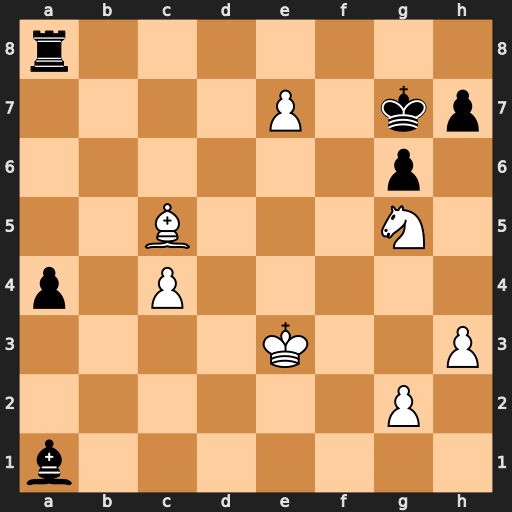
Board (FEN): r7/4P1kp/6p1/2B3N1/p1P5/4K2P/6P1/b7
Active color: w
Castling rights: -
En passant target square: -
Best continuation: Ne6+ Kf7 Nc7 Rc8 e8=Q+ Rxe8+ Nxe8